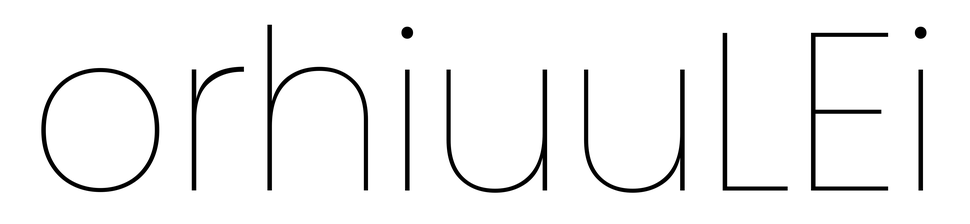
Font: Poppins-Thin